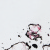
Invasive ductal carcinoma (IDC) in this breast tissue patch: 0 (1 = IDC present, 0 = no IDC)